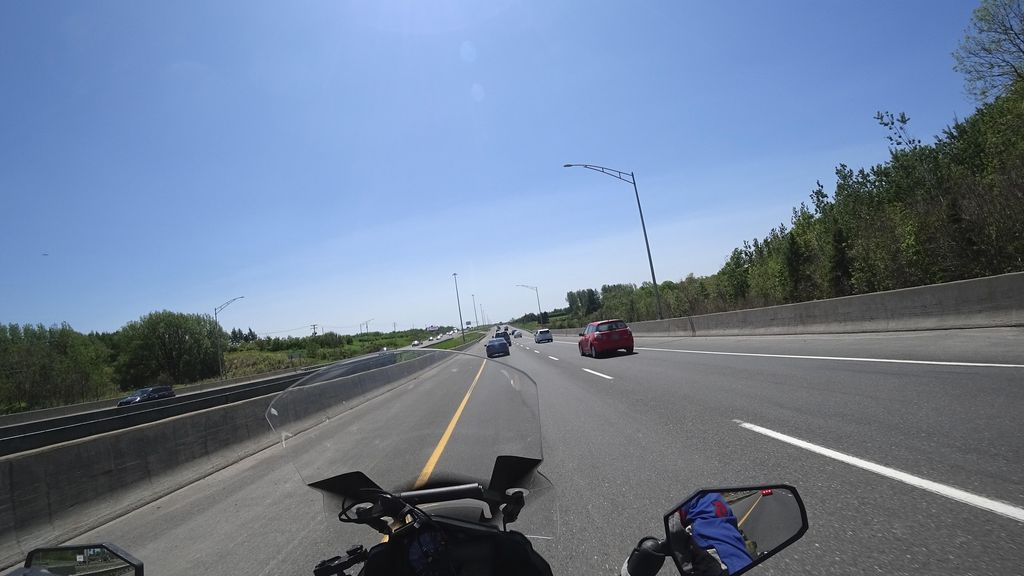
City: quebec_city